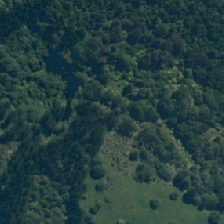
Land cover: indigenous_forest